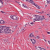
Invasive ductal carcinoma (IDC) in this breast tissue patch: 1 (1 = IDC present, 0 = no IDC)